Field crop: maize
Growth stage: 2
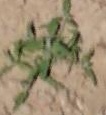
Species: atriplex